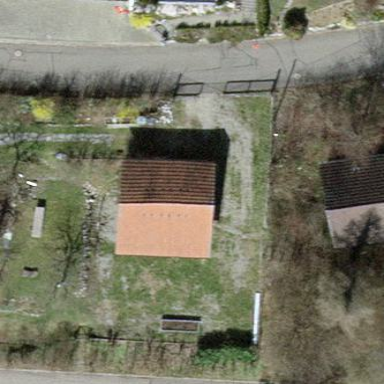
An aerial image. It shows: Shed building.